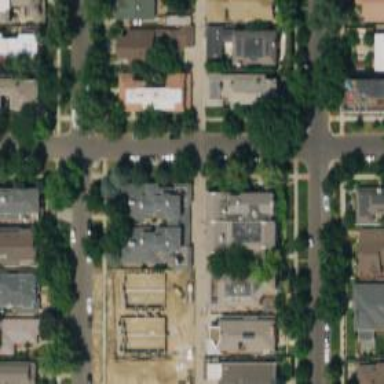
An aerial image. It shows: Alley classified as service road.